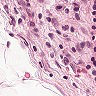
Metastatic tissue present: yes